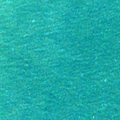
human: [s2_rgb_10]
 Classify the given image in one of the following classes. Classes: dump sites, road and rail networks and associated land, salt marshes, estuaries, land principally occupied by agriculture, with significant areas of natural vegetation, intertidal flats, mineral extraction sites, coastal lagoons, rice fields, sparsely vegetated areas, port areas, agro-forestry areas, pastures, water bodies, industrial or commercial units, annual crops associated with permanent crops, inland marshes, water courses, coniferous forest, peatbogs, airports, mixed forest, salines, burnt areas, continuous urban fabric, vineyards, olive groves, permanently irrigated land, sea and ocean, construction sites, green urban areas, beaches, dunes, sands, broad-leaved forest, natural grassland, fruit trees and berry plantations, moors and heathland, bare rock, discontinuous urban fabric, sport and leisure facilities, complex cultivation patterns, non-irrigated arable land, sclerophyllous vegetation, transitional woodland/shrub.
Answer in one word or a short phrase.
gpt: sea and ocean